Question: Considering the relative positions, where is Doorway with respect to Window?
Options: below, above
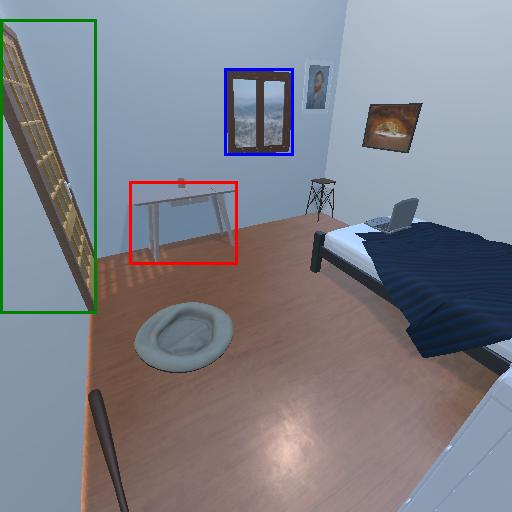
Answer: below